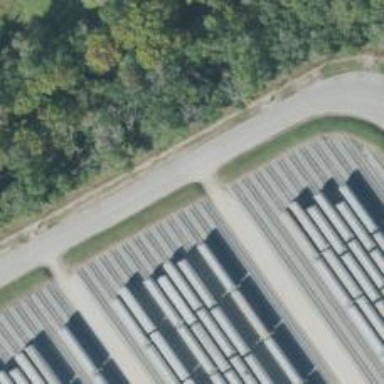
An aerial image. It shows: Railway yard used for servicing trains.